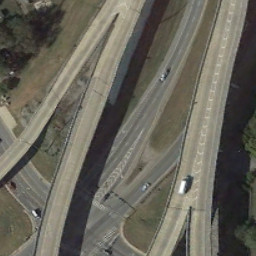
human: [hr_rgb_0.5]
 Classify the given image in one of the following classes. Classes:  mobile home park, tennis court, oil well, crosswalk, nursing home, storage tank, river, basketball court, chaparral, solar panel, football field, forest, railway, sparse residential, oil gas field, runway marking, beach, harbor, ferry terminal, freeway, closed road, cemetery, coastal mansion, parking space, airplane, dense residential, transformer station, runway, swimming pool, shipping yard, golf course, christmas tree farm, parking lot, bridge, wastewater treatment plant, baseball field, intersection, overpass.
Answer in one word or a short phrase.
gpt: overpass